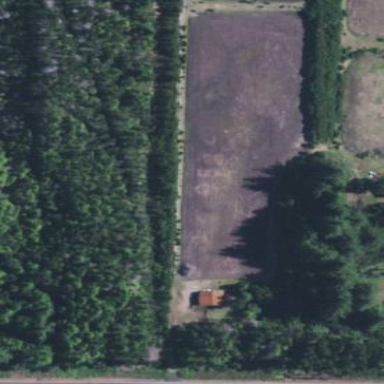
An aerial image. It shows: Farmland with cranberries as the main crop.